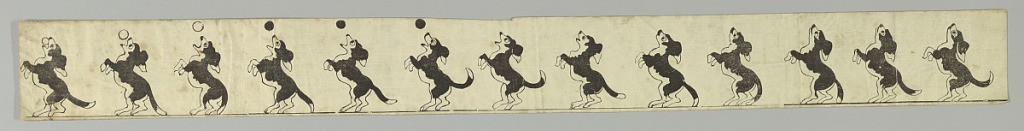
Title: Zoetrope Strip, Dog Catching Ball
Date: ca. 1860
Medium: Lithograph on paper
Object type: Print
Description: Strip with printed cartoon featuring a dog catching a ball while perched on his hind legs. When viewed in a circular, perforated tin zoetrope, illusion of animation creates a moving picture.